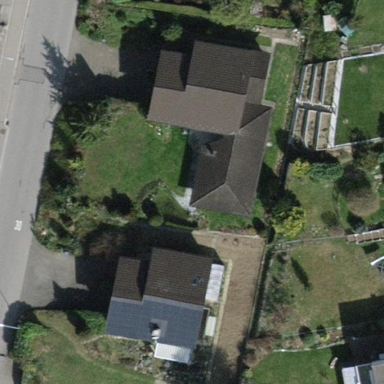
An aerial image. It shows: Detached building.